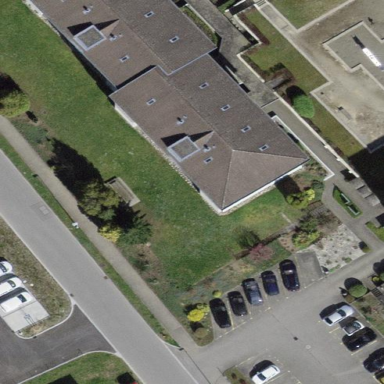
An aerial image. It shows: Building with tiled roof.